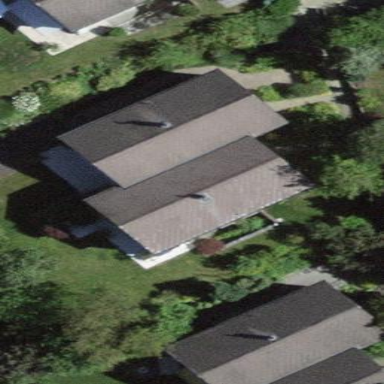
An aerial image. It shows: Simple and straightforward house.